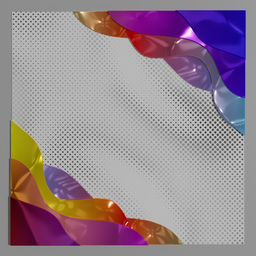
Label: decoration